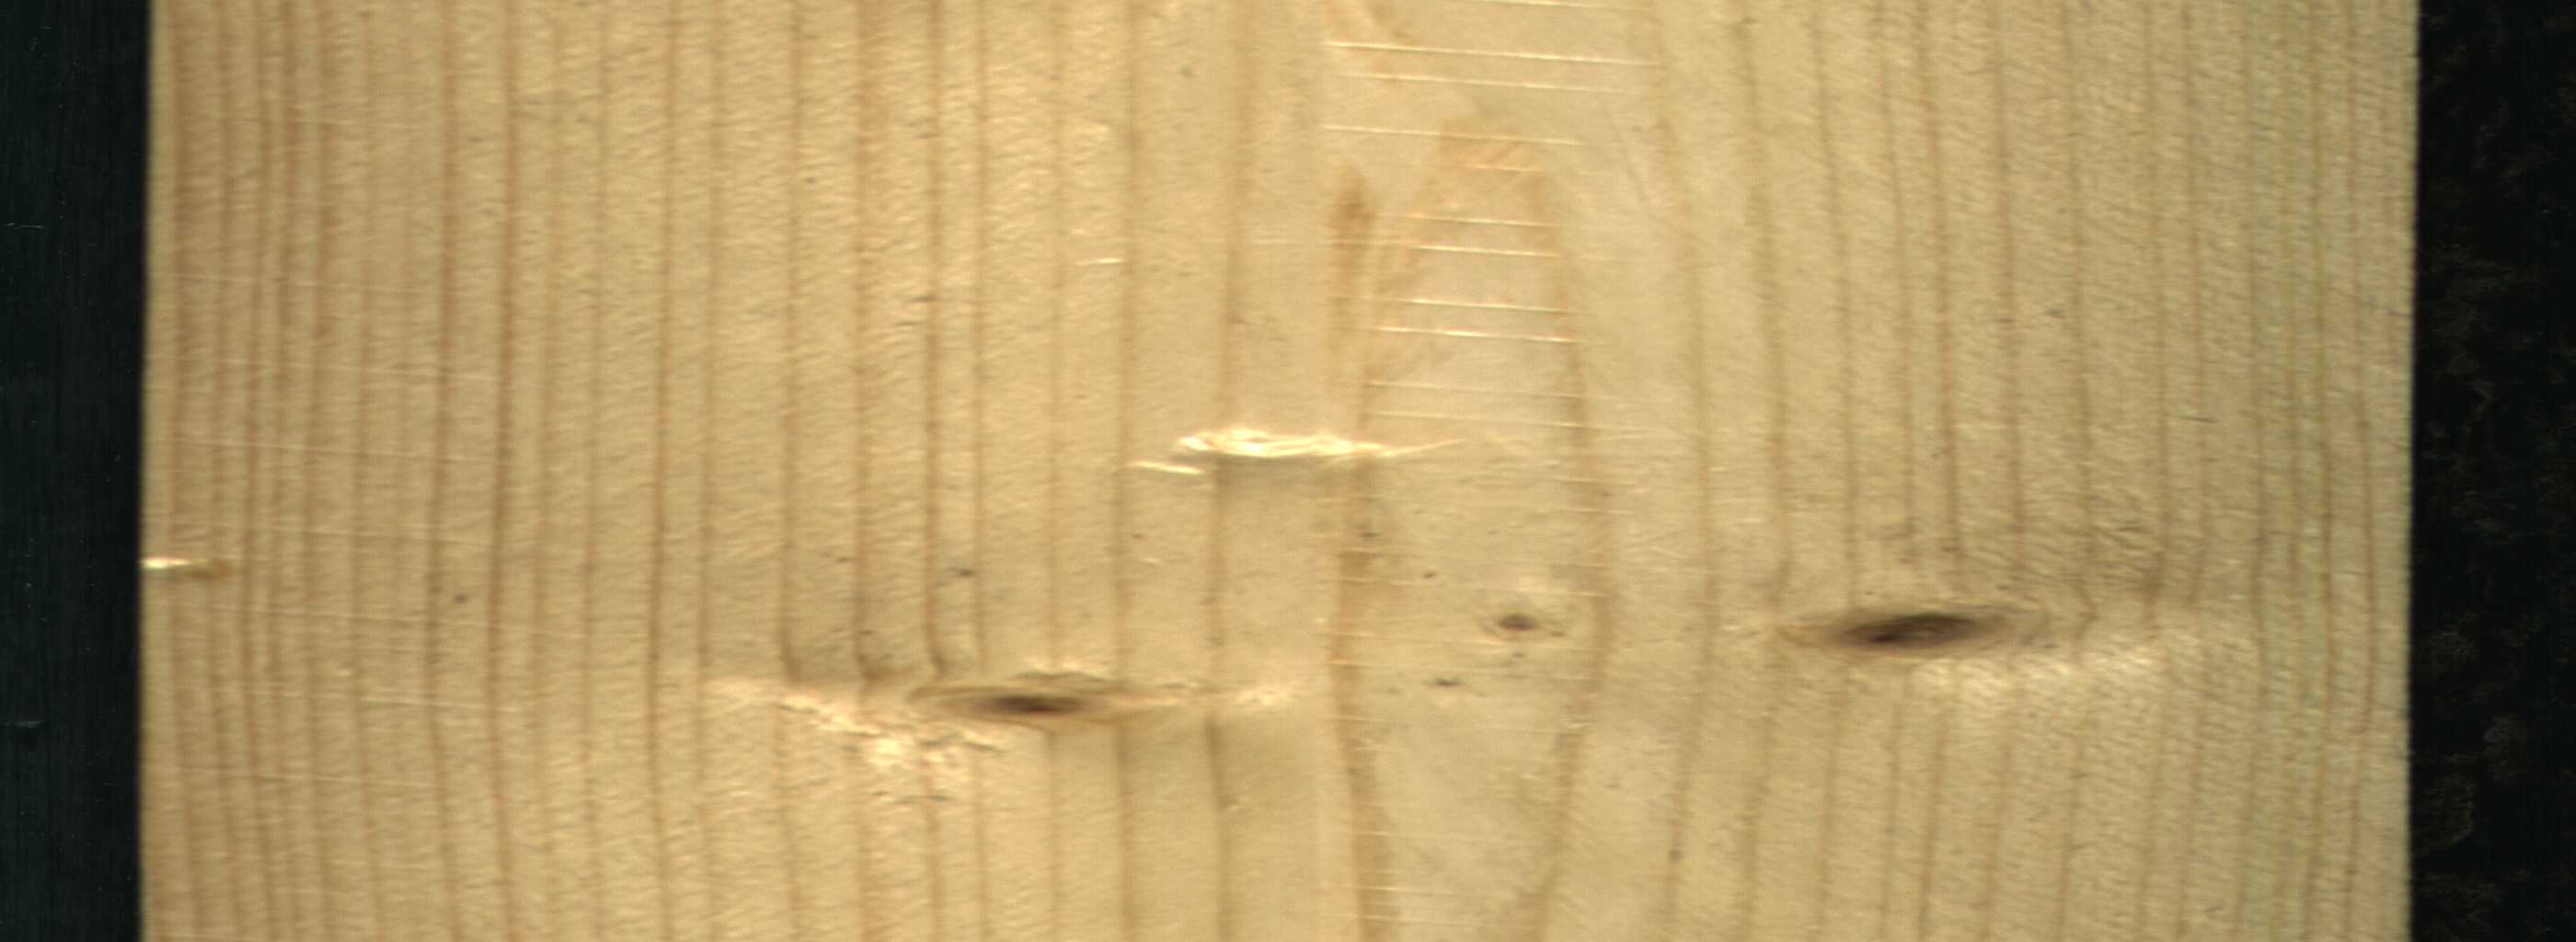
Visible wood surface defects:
Live_Knot
Live_Knot
Live_Knot